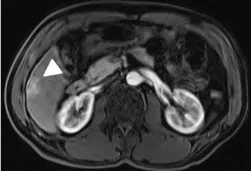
Radiological response evaluation of the liver during the clinical course. (A) Contrast-enhanced magnetic resonance imaging (MRI) revealed enhanced subcapsular hepatocellular carcinoma (HCC) lesions in the hepatic S6 (white arrowhead).
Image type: radiology (mri)